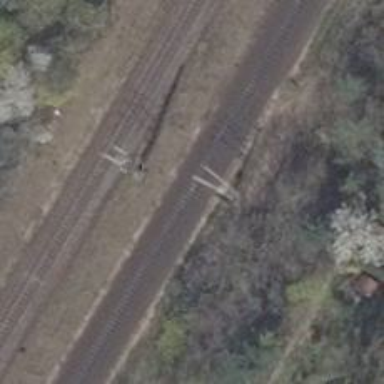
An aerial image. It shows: Railway milestone with catenary mast.